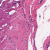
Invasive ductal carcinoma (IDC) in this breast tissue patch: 0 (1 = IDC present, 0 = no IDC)